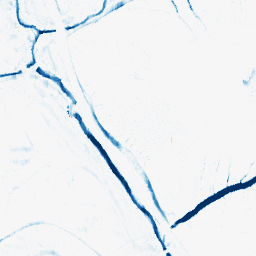
Category: morphological
Decomposition family: morphological_ellipse
Decomposition parameters: operation: closing
width: 10
height: 5
Upsampling method: lanczos
Upsampling parameters: scale: 8
Upsampling scale: 8